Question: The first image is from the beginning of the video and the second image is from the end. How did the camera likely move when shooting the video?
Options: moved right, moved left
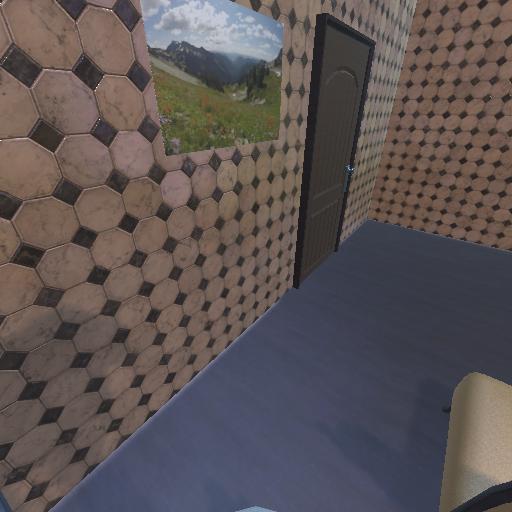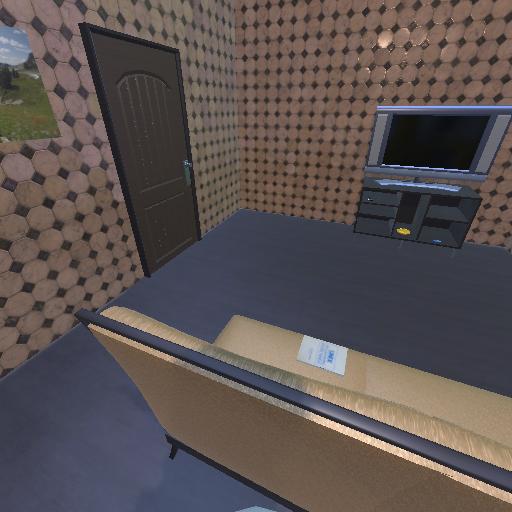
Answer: moved right